Aerial crown-view tile of a tropical tree (Barro Colorado Island, Panama), acquired 20240813:
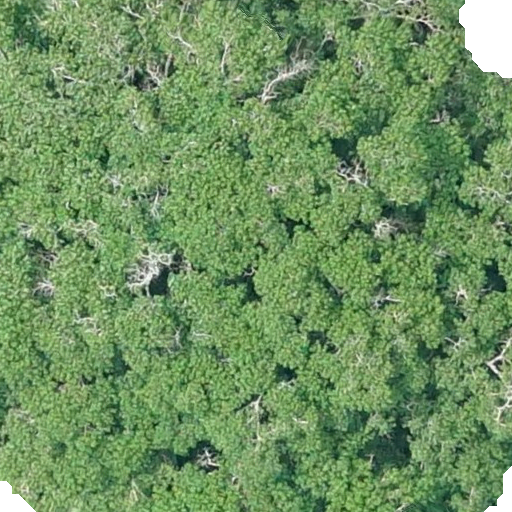
Species: Hura crepitans
GBIF accepted scientific name: Hura crepitans
Crown area: 575.399 m²